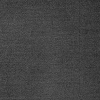
Atmospheric dust classification: dusty